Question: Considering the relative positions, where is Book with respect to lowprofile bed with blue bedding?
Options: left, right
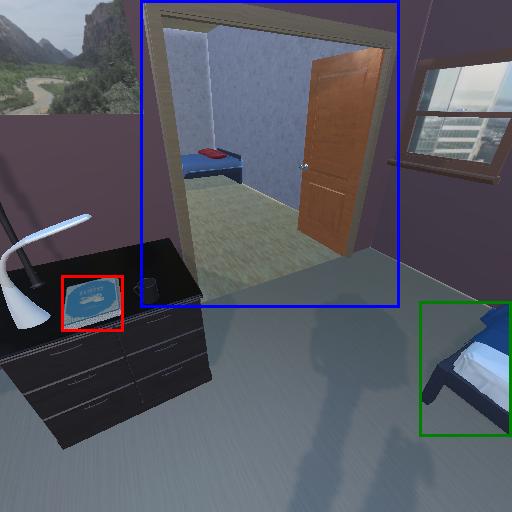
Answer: left